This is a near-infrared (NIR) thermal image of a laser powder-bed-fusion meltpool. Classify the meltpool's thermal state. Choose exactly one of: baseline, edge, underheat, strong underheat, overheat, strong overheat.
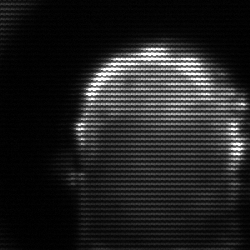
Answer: baseline